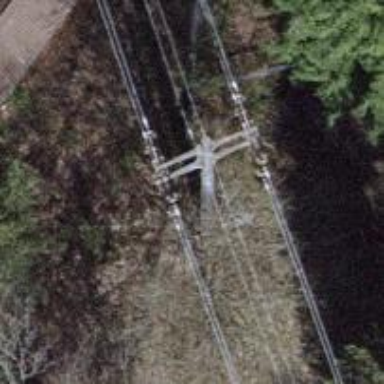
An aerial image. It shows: Concrete power pole.